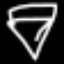
Label: diamond